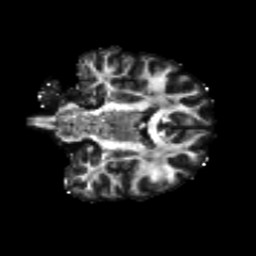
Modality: FA
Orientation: coronal
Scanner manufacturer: siemens
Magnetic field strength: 3 T
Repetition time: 4.16 s
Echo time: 0.0806 s